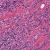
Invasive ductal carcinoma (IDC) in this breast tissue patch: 1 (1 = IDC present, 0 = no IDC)